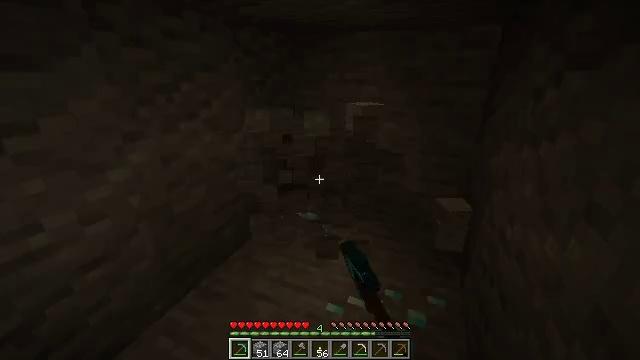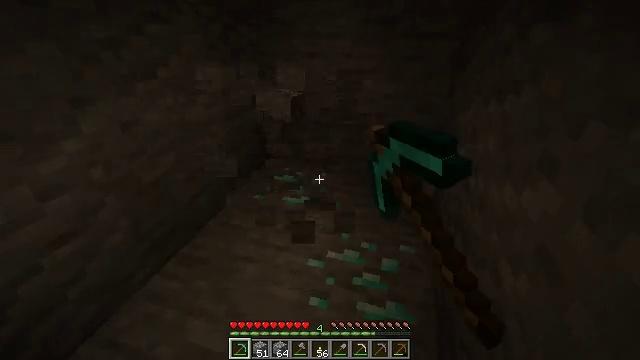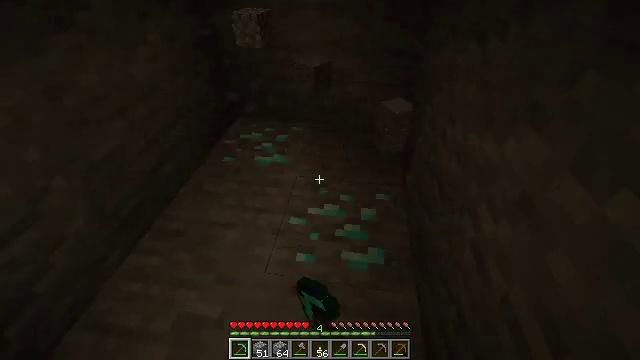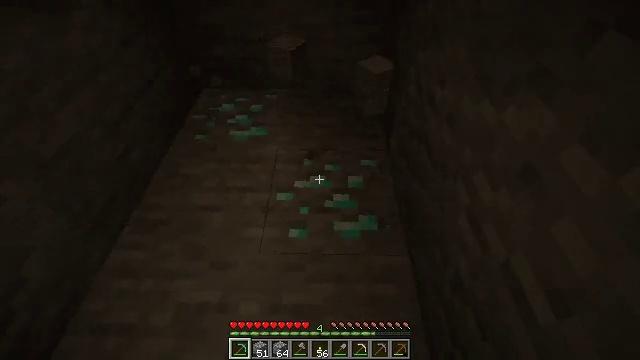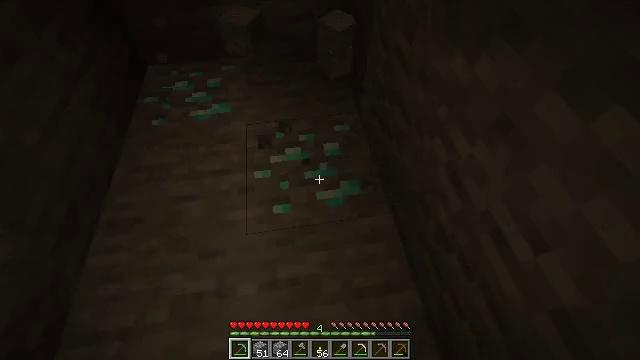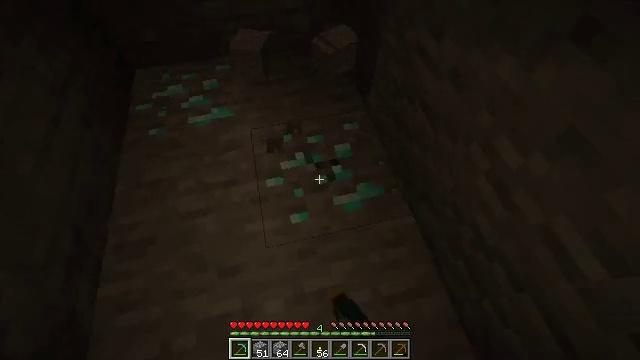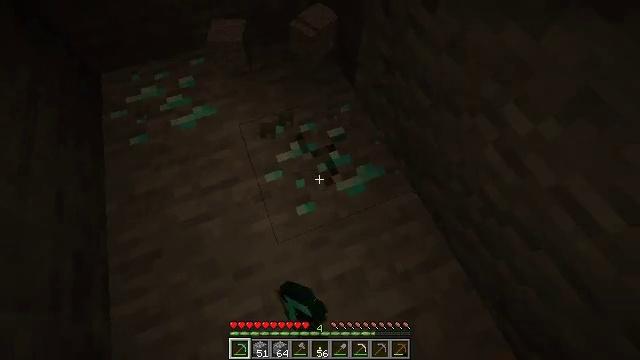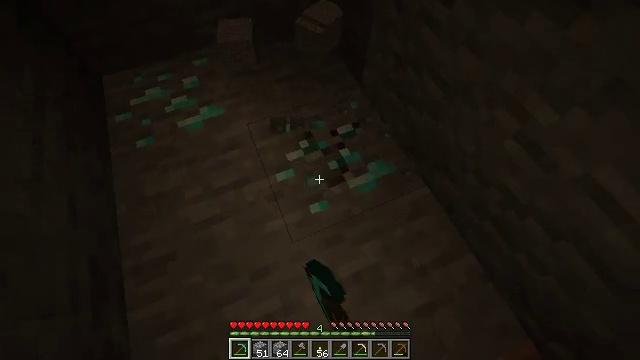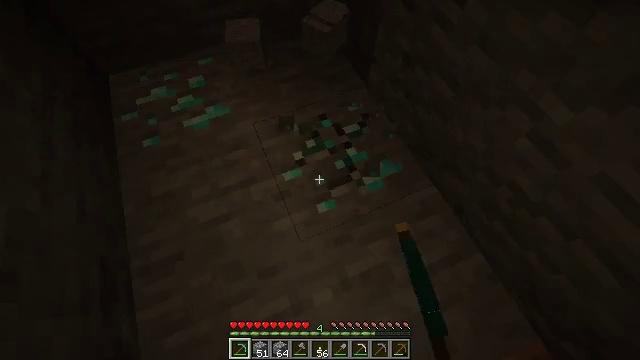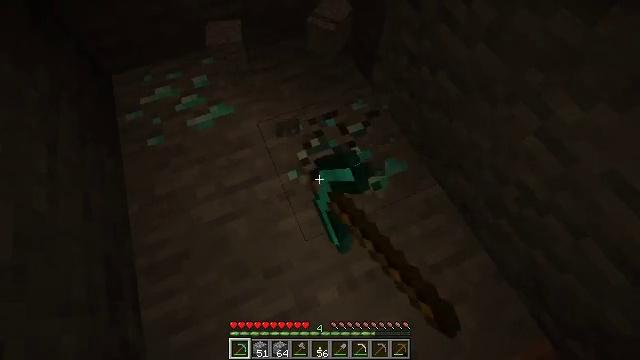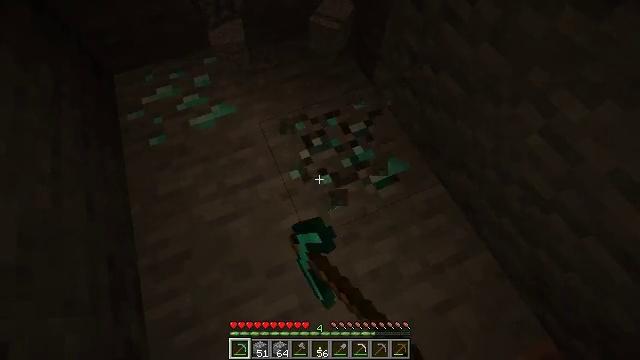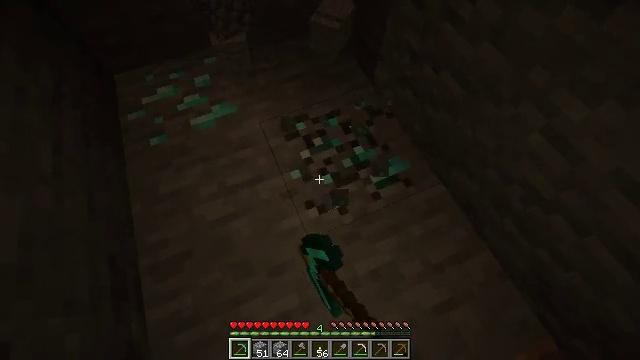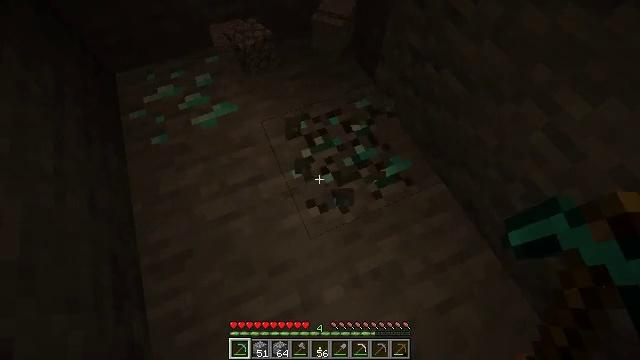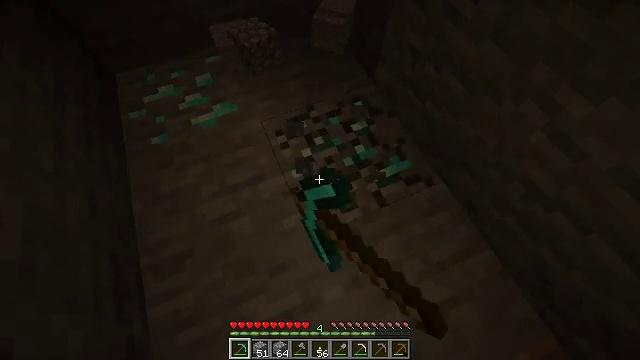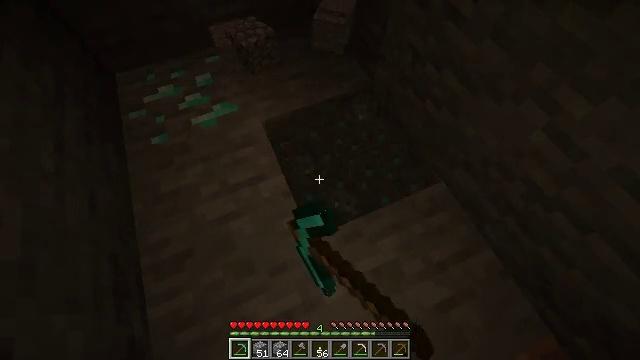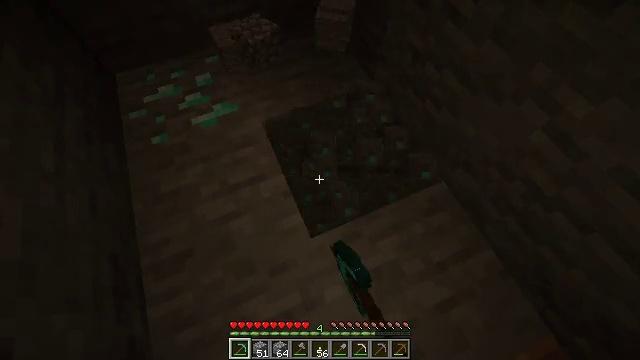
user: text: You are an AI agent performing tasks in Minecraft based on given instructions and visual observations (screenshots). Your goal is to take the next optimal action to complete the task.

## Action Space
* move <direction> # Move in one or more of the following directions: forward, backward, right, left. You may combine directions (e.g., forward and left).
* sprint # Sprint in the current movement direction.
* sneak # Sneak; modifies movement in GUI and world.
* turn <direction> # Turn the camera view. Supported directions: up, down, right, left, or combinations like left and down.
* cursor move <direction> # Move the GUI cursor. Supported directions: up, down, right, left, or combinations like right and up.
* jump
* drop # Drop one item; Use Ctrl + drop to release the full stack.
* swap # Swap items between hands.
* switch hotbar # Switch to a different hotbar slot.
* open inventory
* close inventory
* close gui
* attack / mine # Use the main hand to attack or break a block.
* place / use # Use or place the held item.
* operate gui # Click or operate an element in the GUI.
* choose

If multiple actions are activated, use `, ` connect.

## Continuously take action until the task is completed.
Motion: motion action
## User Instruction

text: Use an iron pickaxe or better to mine diamond ore.
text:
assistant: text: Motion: turn right and down, attack / mine
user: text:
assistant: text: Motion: move forward and move left, turn right and down, attack / mine
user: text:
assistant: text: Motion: move forward and move left, turn right and down, attack / mine
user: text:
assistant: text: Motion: move forward and move left, turn right and down, attack / mine
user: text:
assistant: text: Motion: move left, turn right and down, attack / mine
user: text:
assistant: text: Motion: turn right and down, attack / mine
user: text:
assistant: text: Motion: turn right, attack / mine
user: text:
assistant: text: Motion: attack / mine
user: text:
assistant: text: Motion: attack / mine
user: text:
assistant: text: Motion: attack / mine
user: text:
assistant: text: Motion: attack / mine
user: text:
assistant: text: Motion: attack / mine
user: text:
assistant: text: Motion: attack / mine
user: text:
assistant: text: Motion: attack / mine
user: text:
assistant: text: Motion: attack / mine
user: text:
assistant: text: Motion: attack / mine
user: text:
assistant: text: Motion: attack / mine
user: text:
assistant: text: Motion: attack / mine
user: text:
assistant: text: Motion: attack / mine